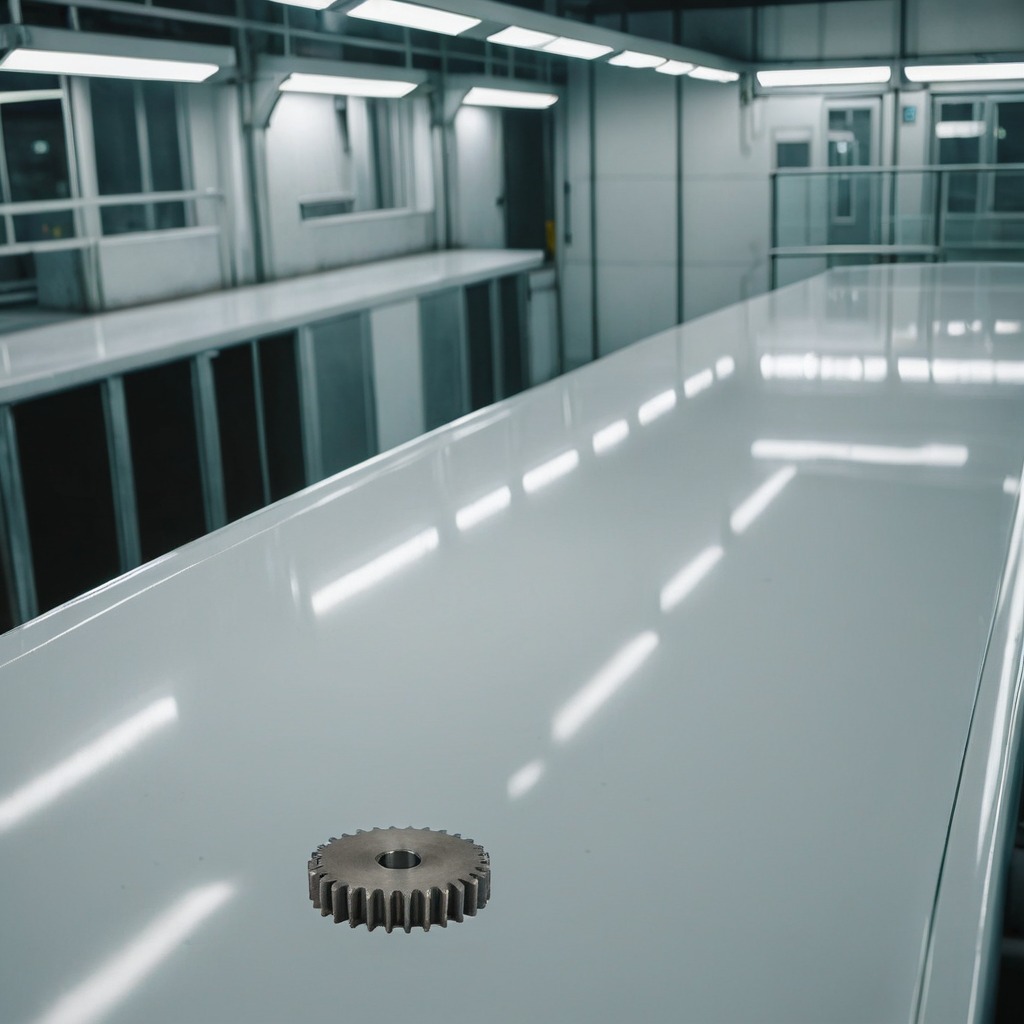
A steel gear with teeth is lying on the table.